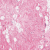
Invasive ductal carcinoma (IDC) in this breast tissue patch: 0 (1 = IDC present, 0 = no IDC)